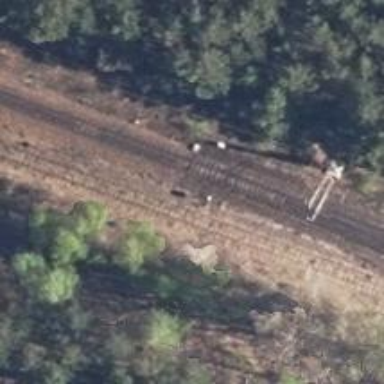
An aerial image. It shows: Railway switch.